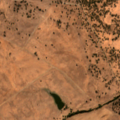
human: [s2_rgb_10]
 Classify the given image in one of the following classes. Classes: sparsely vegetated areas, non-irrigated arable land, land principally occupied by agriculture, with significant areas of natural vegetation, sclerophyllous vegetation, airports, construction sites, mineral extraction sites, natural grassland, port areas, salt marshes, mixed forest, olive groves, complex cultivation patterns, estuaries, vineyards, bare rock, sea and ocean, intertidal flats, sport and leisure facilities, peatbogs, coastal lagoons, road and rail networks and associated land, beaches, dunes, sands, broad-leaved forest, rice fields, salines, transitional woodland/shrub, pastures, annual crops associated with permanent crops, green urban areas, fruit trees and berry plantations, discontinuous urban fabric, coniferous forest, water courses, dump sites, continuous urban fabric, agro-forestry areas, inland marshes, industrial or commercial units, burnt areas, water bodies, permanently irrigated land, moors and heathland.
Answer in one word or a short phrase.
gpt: non-irrigated arable land, pastures, agro-forestry areas, broad-leaved forest